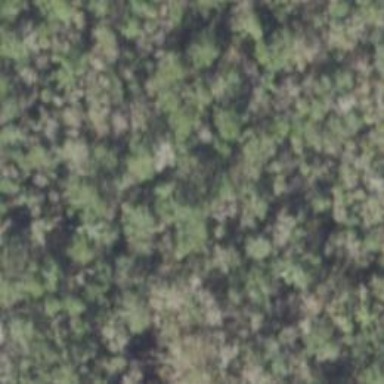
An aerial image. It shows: Mixed leaf woodland.